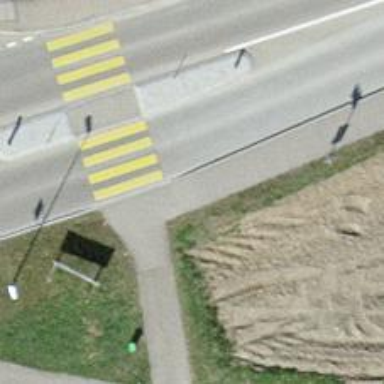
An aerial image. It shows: Asphalt footway.